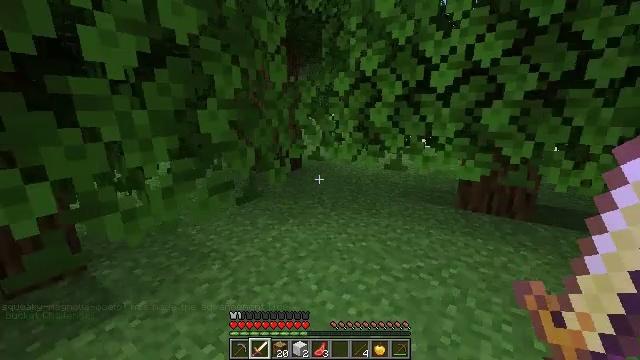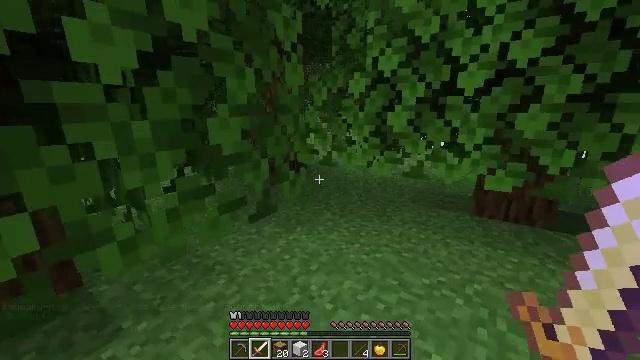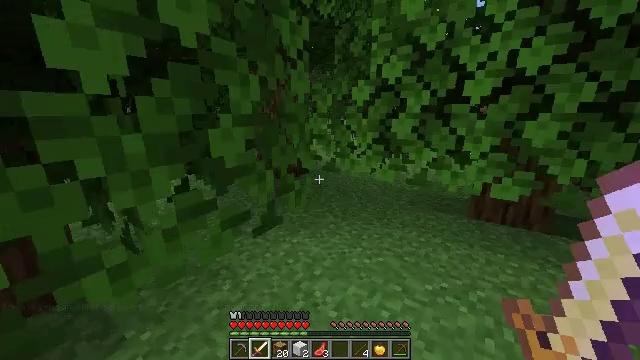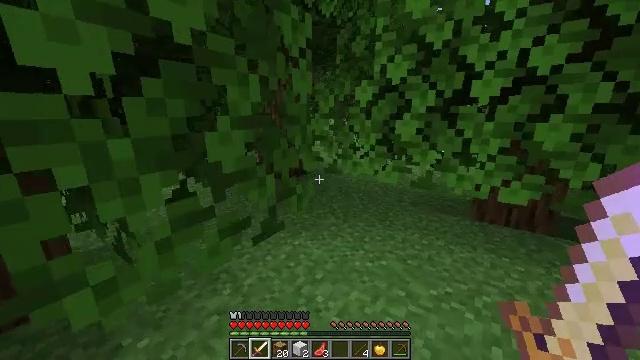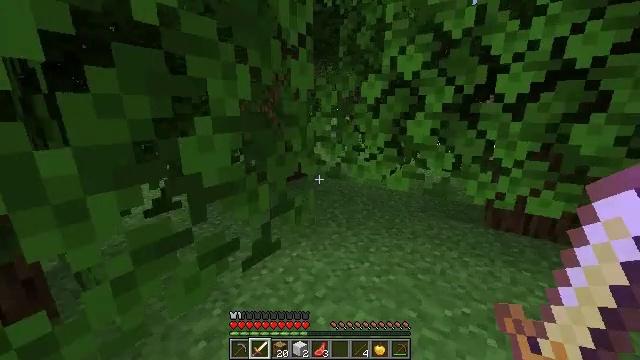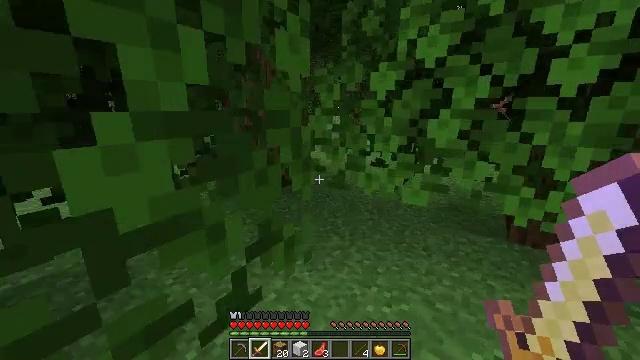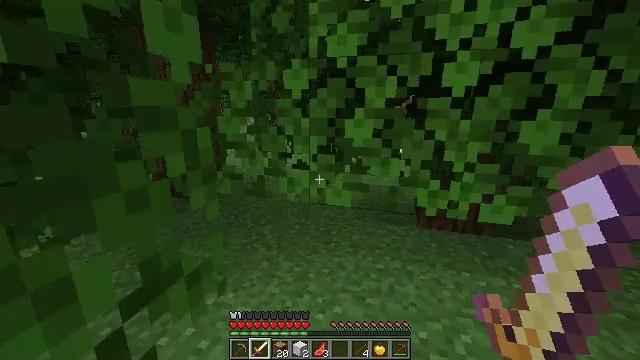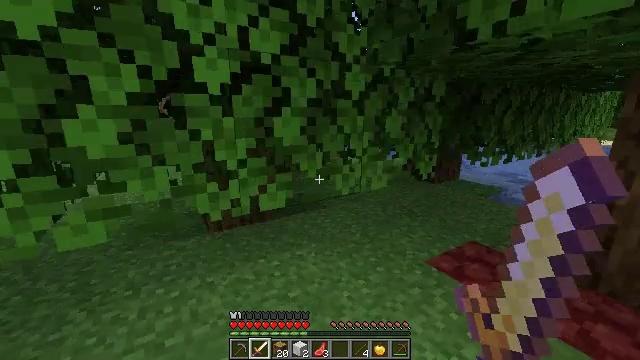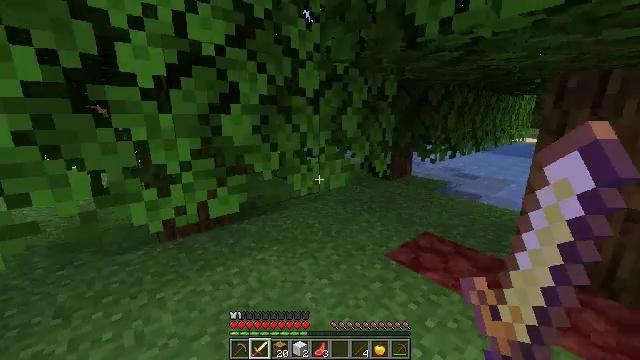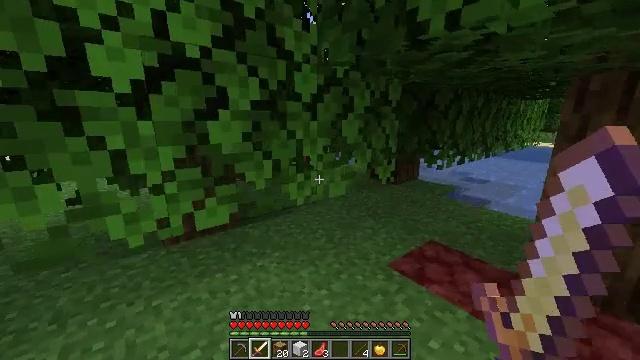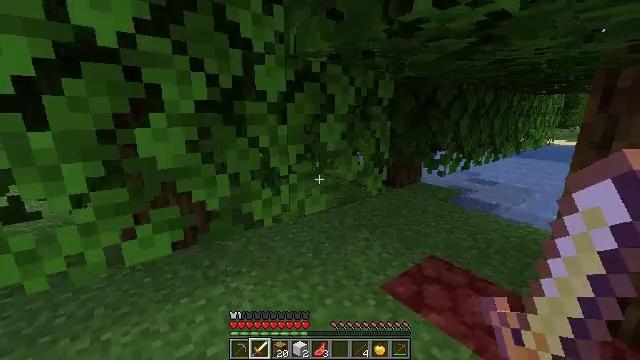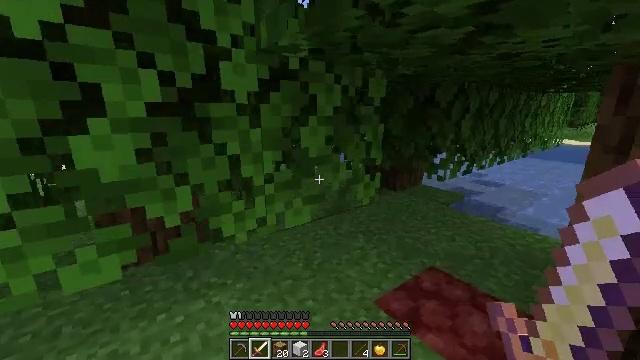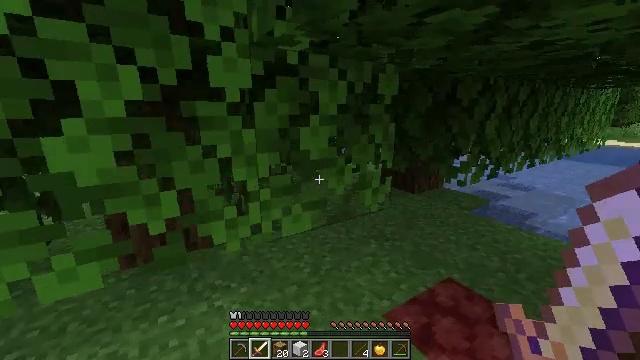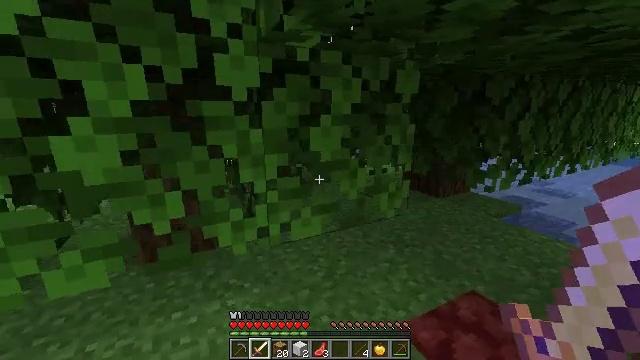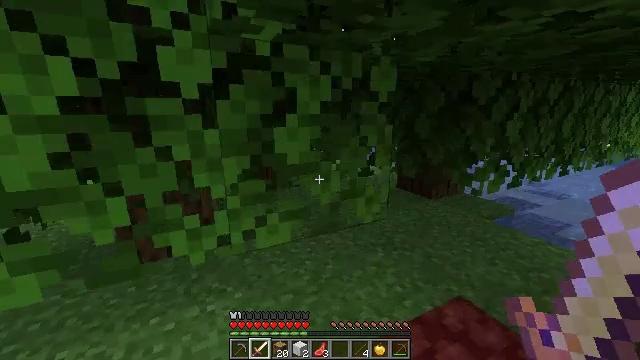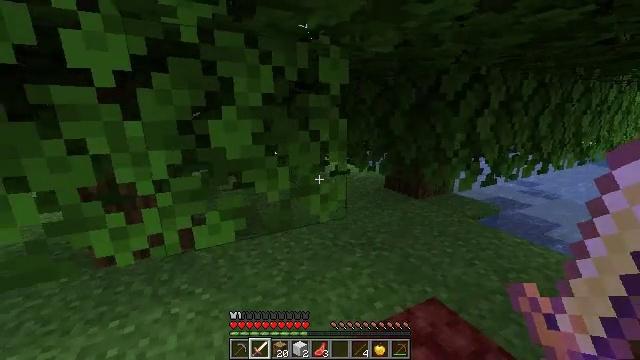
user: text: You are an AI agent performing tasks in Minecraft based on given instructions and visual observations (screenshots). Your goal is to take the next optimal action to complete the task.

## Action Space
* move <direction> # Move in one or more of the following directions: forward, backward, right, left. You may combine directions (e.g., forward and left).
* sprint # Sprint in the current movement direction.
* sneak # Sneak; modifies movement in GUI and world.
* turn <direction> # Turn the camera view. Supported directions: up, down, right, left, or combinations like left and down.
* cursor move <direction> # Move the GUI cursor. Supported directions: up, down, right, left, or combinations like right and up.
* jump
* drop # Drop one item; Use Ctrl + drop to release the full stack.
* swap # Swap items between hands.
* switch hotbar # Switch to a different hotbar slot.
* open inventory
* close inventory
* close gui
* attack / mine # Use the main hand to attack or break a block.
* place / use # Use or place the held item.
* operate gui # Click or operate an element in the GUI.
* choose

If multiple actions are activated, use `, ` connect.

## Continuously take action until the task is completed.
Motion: motion action
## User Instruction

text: Mine oak leaves.
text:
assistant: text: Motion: move forward and move left
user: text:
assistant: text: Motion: move forward
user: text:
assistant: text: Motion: move forward
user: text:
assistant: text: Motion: move forward
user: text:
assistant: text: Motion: move forward
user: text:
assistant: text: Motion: move forward and move right, turn right
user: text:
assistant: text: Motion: move forward and move right, turn right
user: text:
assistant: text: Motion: move forward and move right, turn right
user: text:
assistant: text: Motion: move forward and move right, turn left
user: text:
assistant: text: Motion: move forward and move right
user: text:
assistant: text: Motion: move forward and move right
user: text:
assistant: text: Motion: move forward and move right, turn left
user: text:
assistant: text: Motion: move forward and move right, turn left
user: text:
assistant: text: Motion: move right
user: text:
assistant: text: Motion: move right
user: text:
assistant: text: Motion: move right
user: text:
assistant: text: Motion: move forward and move right
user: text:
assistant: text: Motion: move forward and move right
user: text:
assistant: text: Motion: move forward and move right, turn left
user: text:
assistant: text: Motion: move forward and move right, turn left
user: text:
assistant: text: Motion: move forward and move right, turn left
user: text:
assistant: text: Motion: move forward, turn left
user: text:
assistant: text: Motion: move forward
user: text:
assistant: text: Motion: move forward
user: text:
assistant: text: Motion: move forward
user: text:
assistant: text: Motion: move forward and move left
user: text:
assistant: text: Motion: move forward and move left
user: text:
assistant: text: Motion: move forward and move left, attack / mine
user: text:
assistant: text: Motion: move forward and move left, turn right, attack / mine
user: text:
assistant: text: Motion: move forward and move left, turn right, attack / mine